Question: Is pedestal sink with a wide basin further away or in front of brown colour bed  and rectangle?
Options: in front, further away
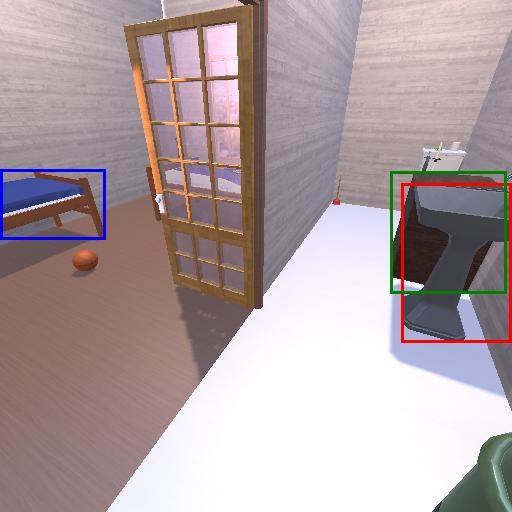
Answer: in front